Chest X-ray. View position: PA
Patient age: 26
Patient sex: M
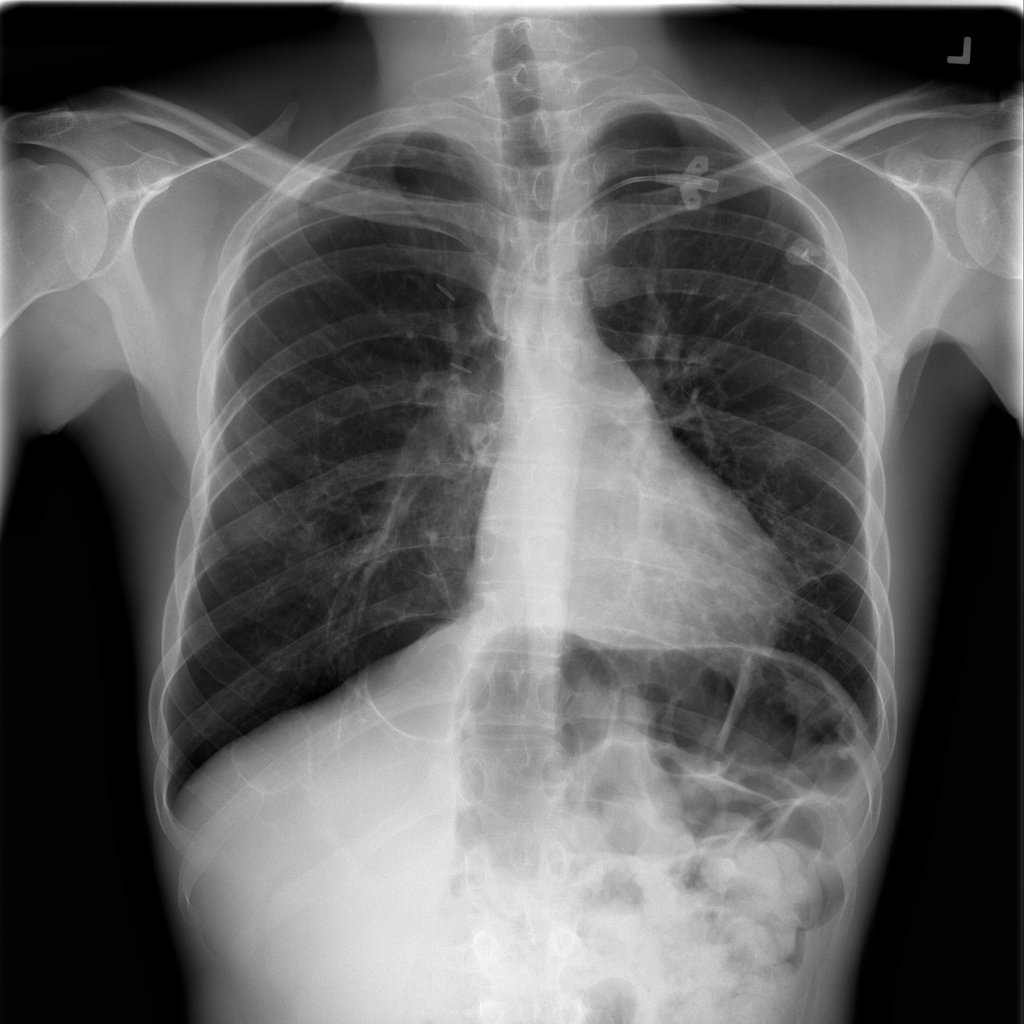
Finding: Pneumothorax